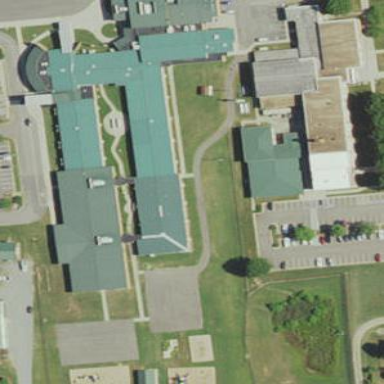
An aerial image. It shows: School building.